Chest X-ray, PA view. Patient: 59 years old, sex M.
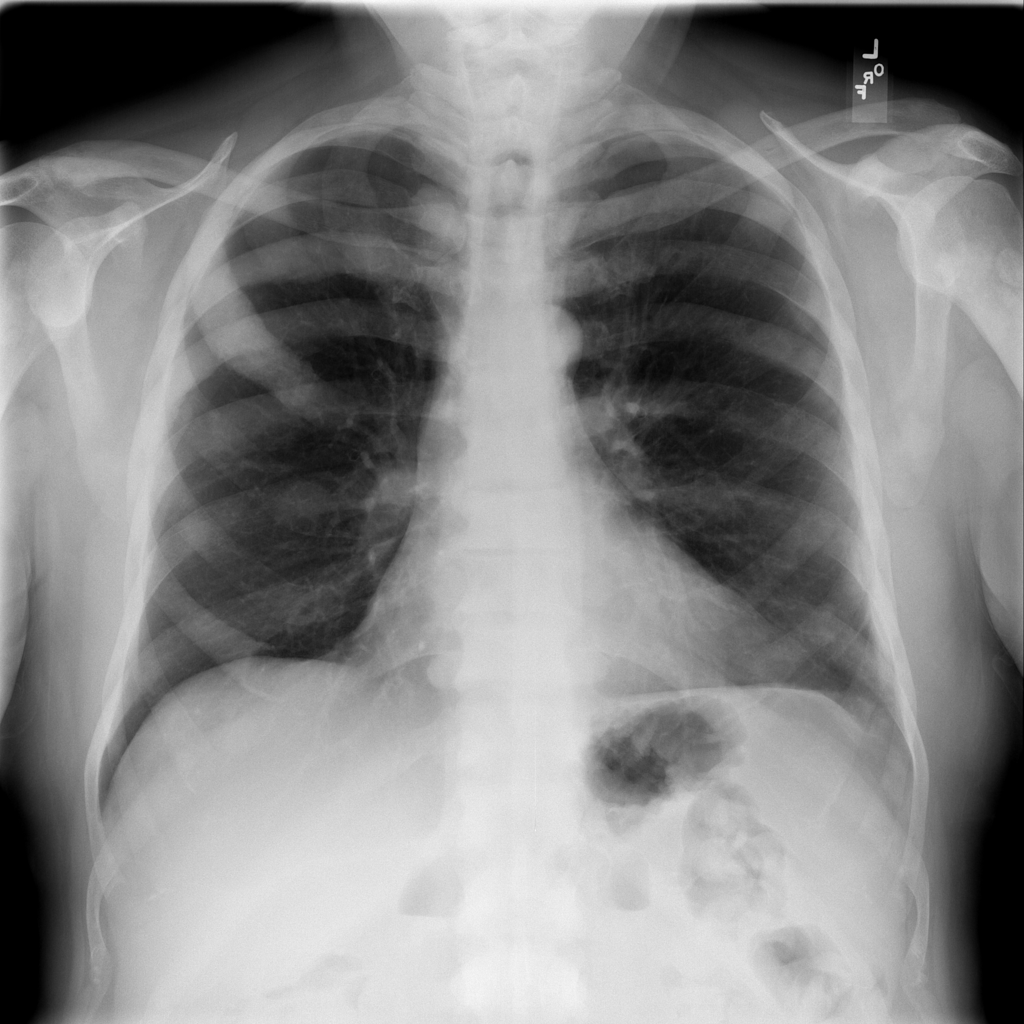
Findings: No Finding